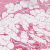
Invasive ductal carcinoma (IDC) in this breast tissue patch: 0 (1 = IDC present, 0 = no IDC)